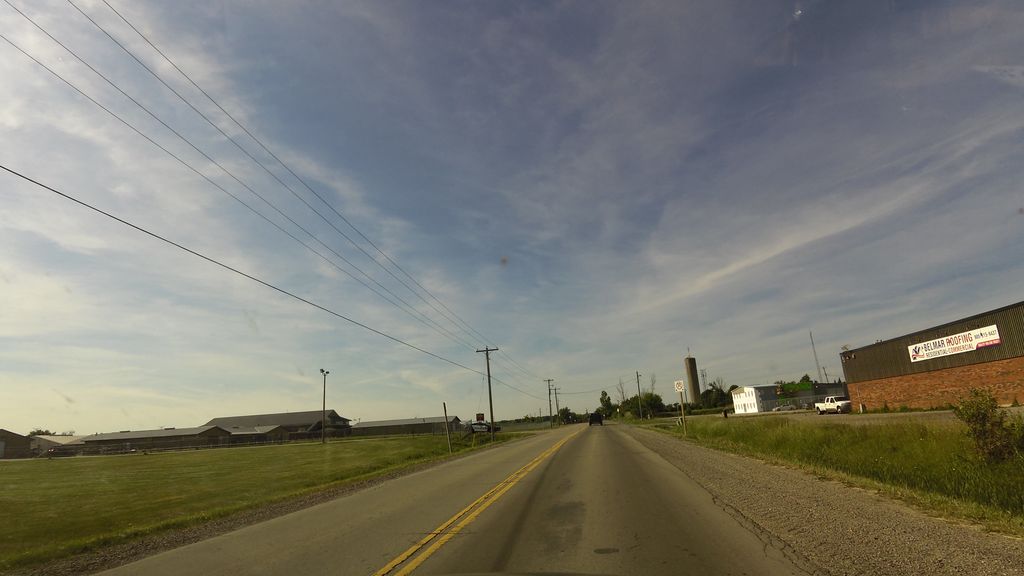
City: hamilton